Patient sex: M
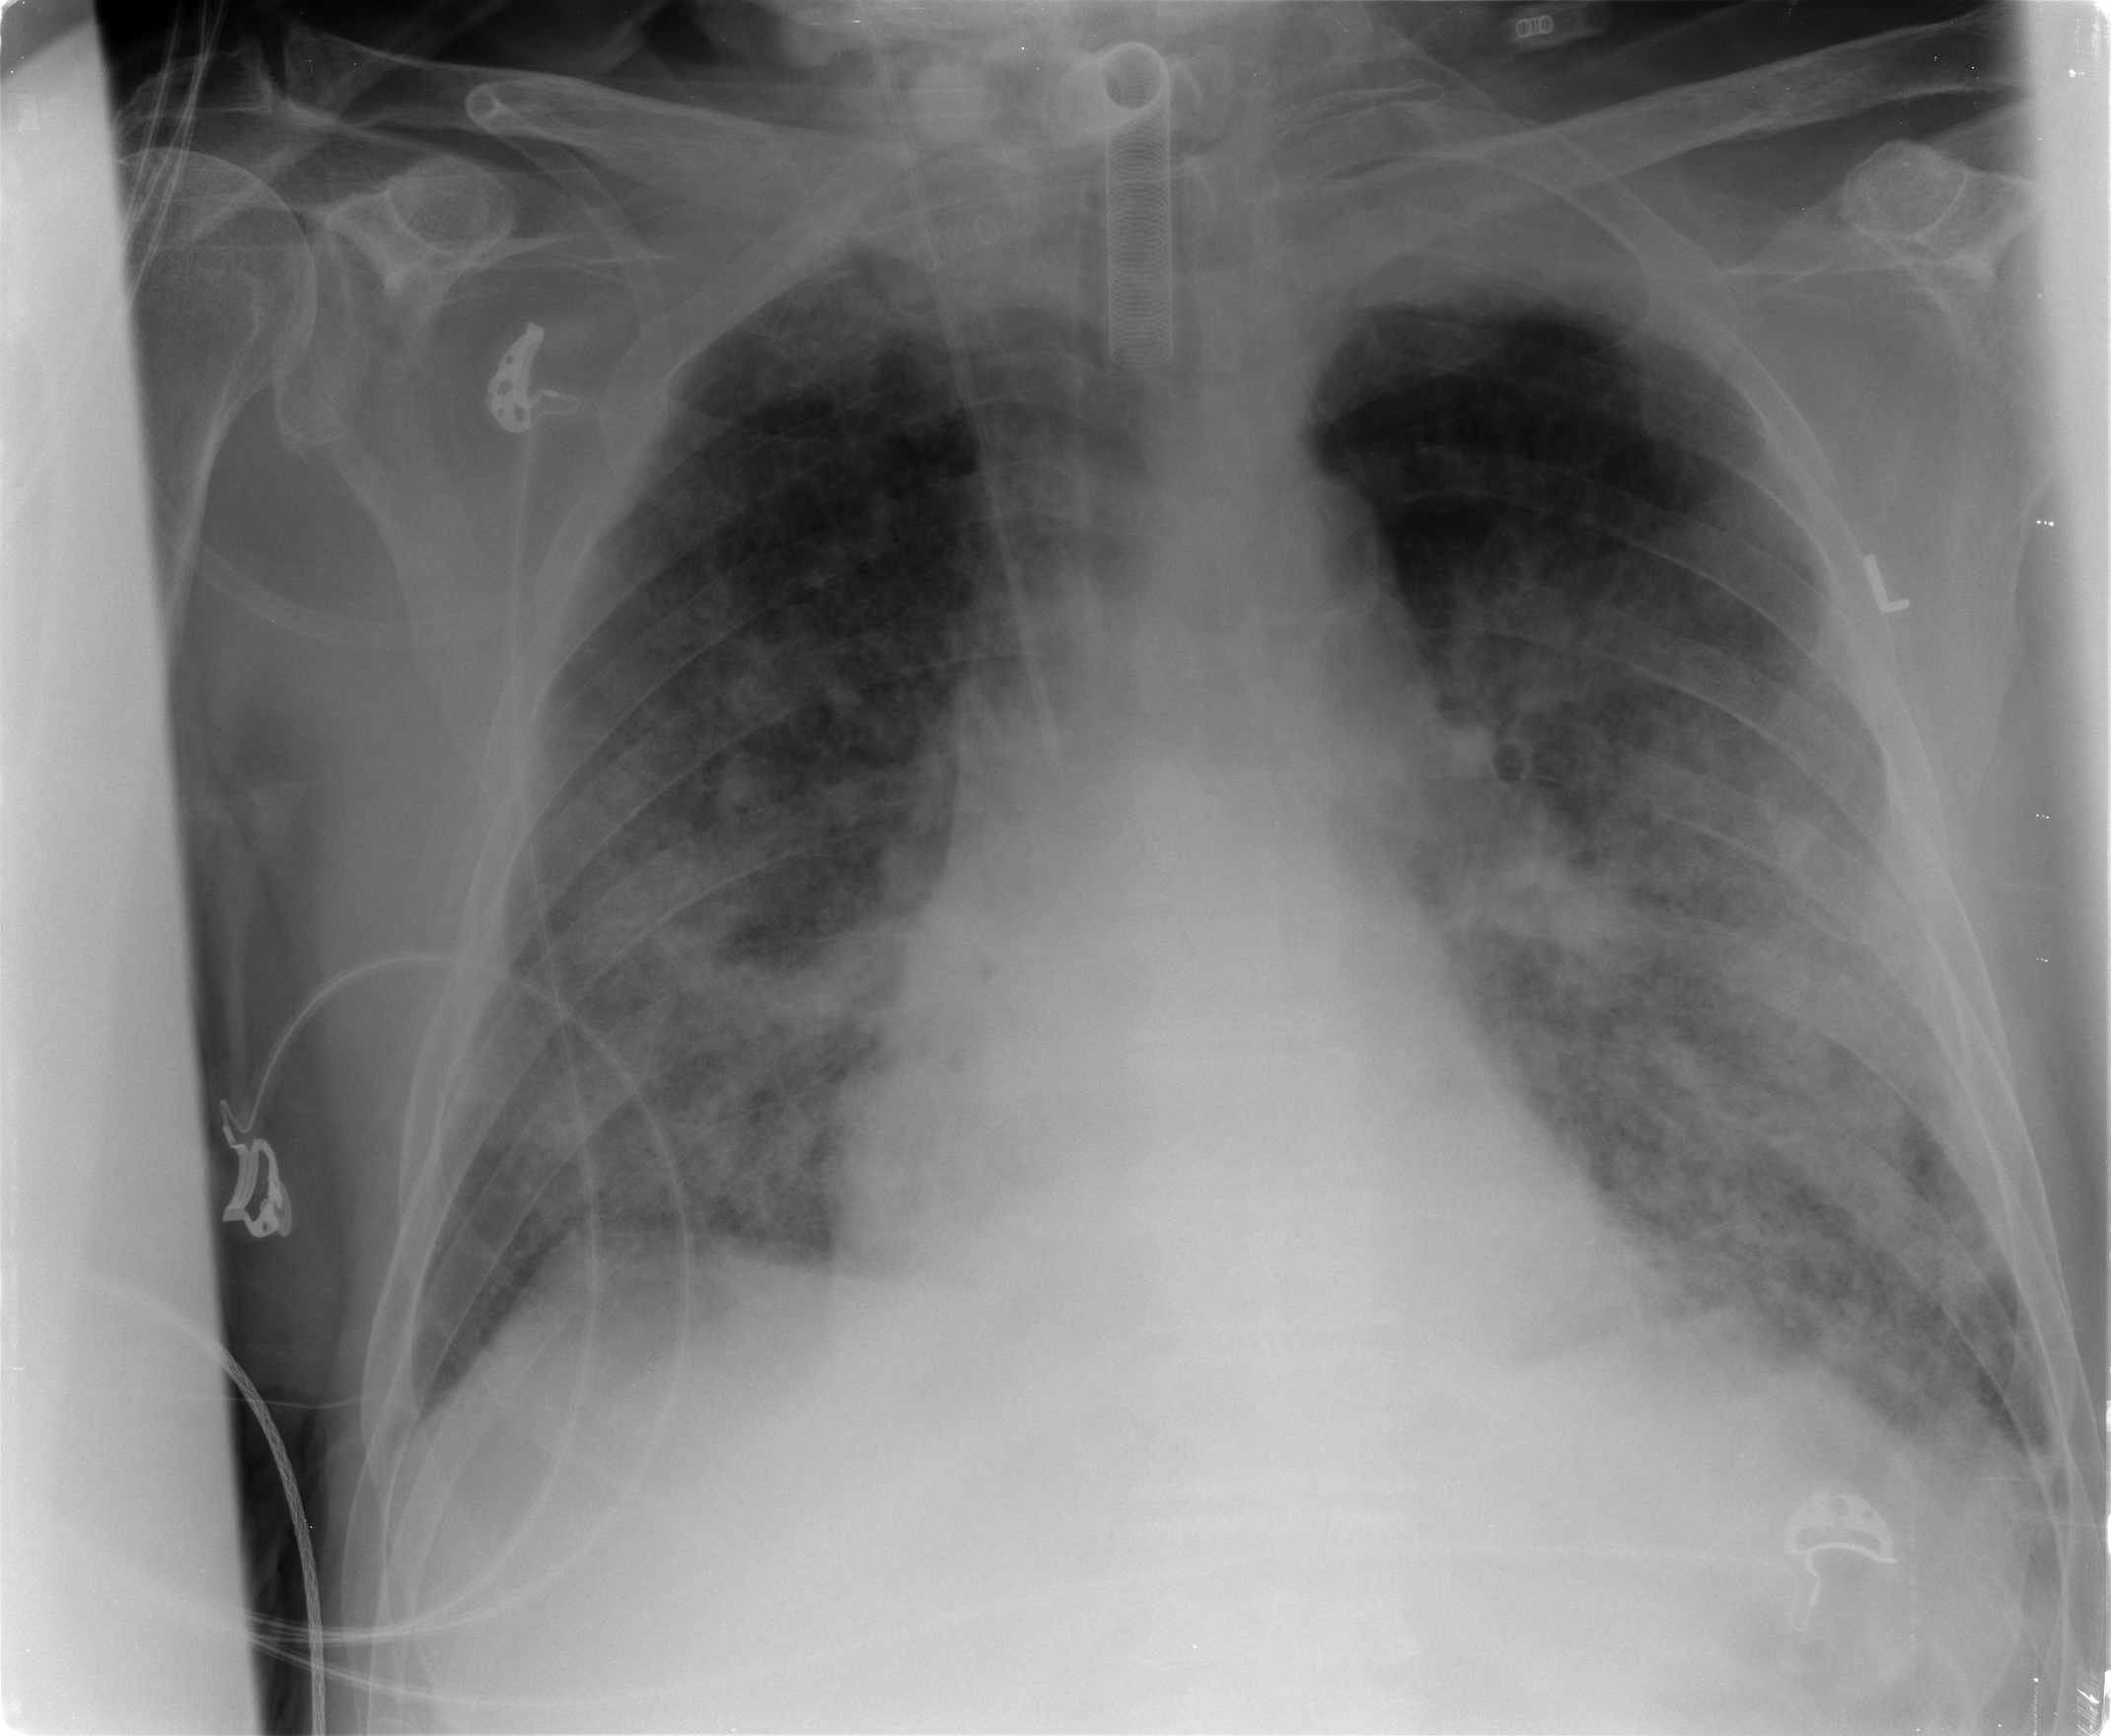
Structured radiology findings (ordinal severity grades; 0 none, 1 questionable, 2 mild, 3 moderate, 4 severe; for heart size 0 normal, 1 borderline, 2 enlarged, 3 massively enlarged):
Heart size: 1
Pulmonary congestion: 2
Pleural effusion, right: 0
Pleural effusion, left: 1
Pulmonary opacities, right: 3
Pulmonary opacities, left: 3
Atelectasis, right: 3
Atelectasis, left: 3